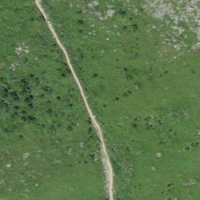
EUNIS habitat code: 26
Species observed at this site:
Oenanthe oenanthe
Sylvia borin
Emberiza citrinella
Prunella modularis
Passer domesticus
Arnica montana
Ptyonoprogne rupestris
Sylvia atricapilla
Saxicola rubetra
Parus major
Pica pica
Periparus ater